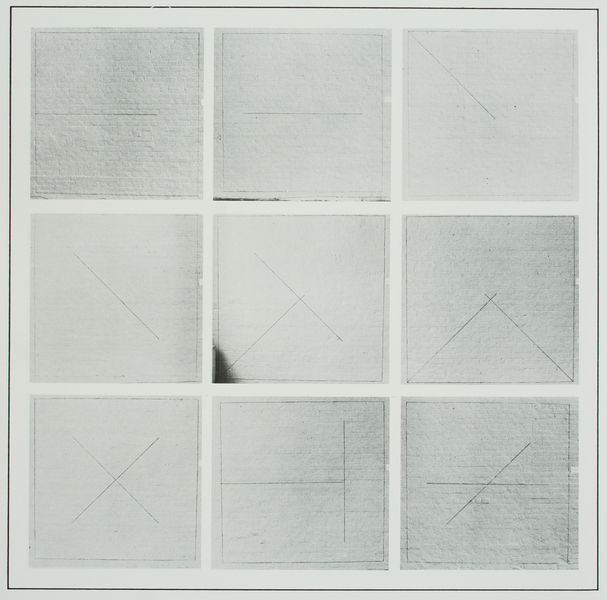
Titel: Red Lines six feet long, within eight-foot black Square (Wall Drawings)
Künstler: Sol Lewitt
Standort: London
Schlagwörter: blätter, weiß, dreieck, grau, schwarz, zeichnung, architektur, rahmen, papier, abstrakt, modern, formen, linien, striche, radierung, strich, bleistift, kasten, quadrate, geometrisch, serie, schneiden, struktur, diagonale, sol, dreiecke, geometrie, kästchen, lewitt, quadrat, installation, neun, parallelen, zeichnungen, winkel, modul, rechte winkel, escher, konkret, hewitt, vantangerloo, kuli, morellet, six feet